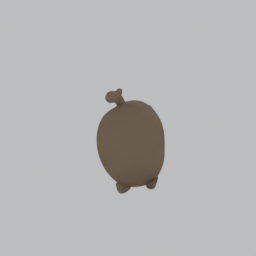
Label: furniture